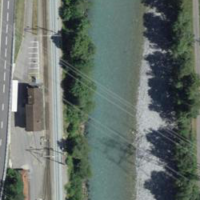
EUNIS habitat code: 44
Species observed at this site:
Mergus merganser